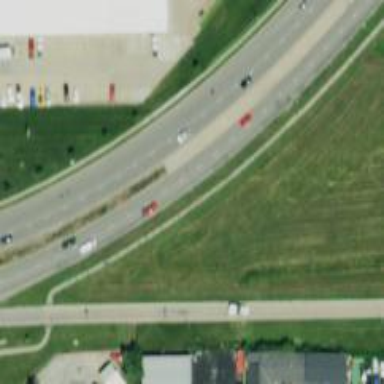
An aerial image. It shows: Primary highway.